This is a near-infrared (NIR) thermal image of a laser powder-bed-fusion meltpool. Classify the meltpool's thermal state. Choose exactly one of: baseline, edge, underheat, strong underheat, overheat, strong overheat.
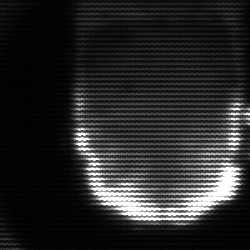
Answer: baseline